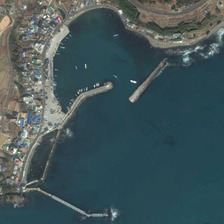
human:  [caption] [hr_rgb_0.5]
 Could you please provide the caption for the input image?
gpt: some boats are in a port near many buildings and bareland .

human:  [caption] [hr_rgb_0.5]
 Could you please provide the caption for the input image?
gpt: some boats are in a port near many buildings and bareland .

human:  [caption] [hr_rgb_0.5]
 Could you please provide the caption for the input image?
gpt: some boats are in a port near many buildings and bareland .

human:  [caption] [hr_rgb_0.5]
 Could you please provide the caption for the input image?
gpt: some boats are in a port near many buildings and bareland .

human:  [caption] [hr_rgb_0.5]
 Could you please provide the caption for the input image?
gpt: some boats are in a port near many buildings and bareland .